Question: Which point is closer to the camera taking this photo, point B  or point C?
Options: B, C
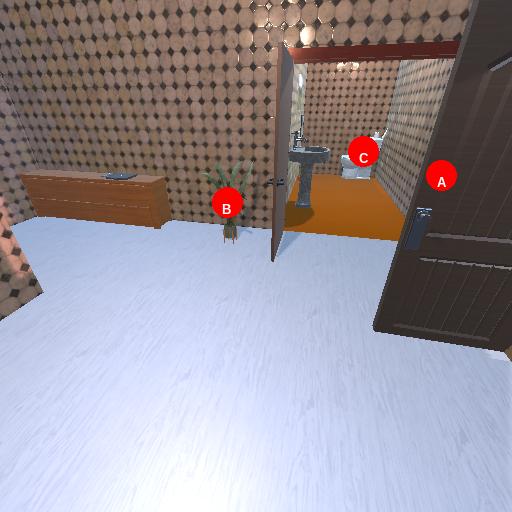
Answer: B